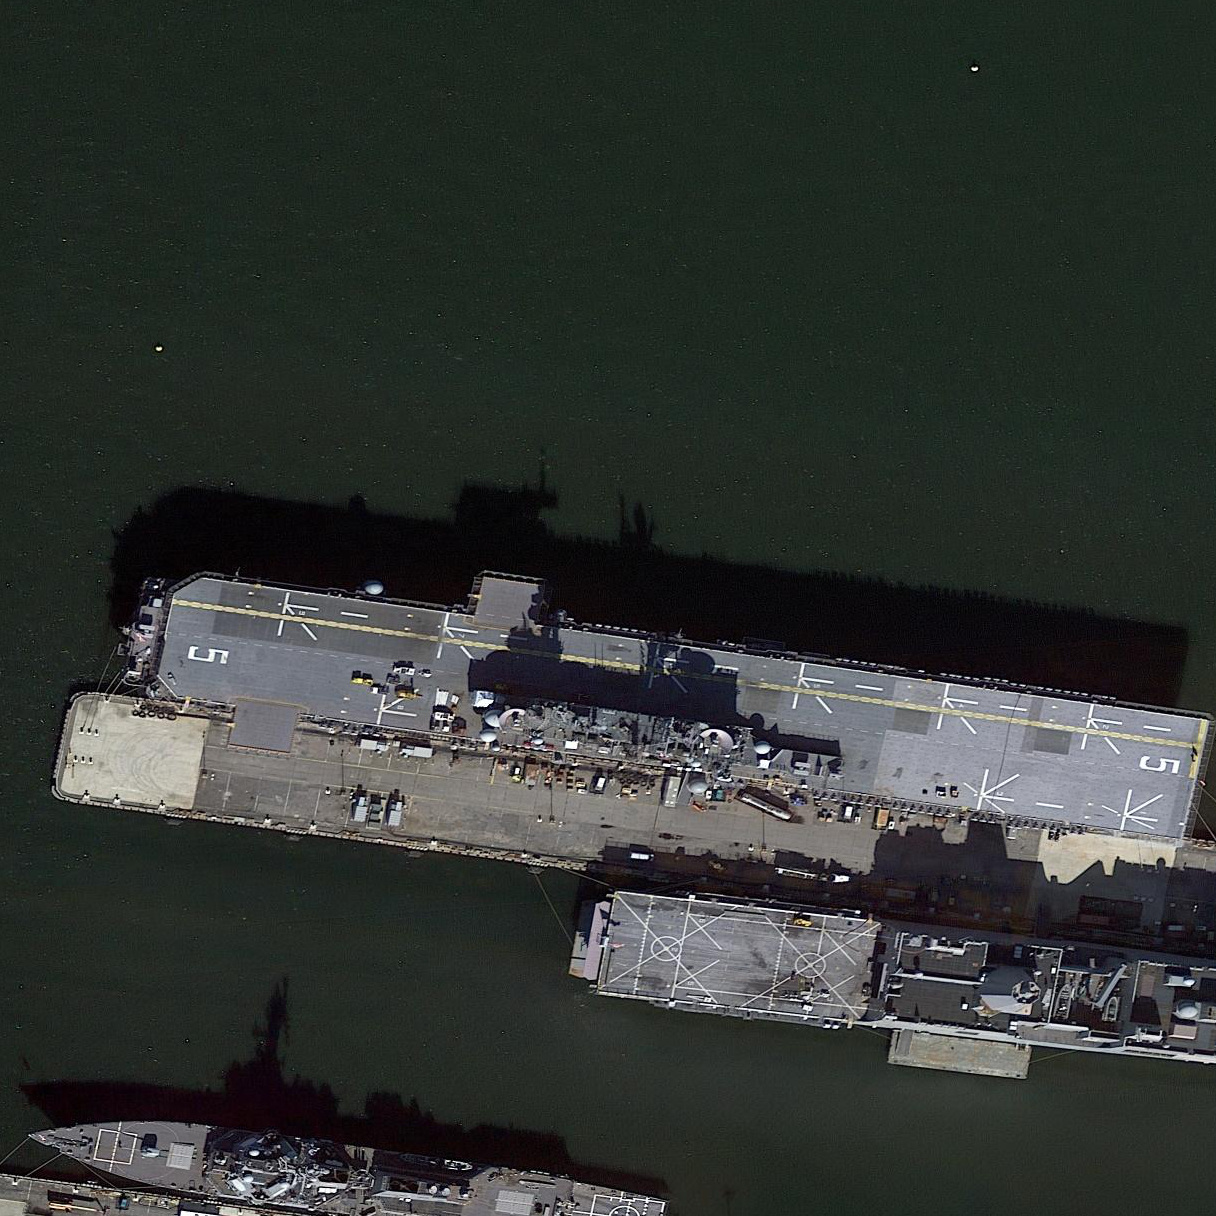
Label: assault